Field crop: tomato
Growth stage: 1
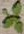
Species: solanum